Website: crate-barrel
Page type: receipt
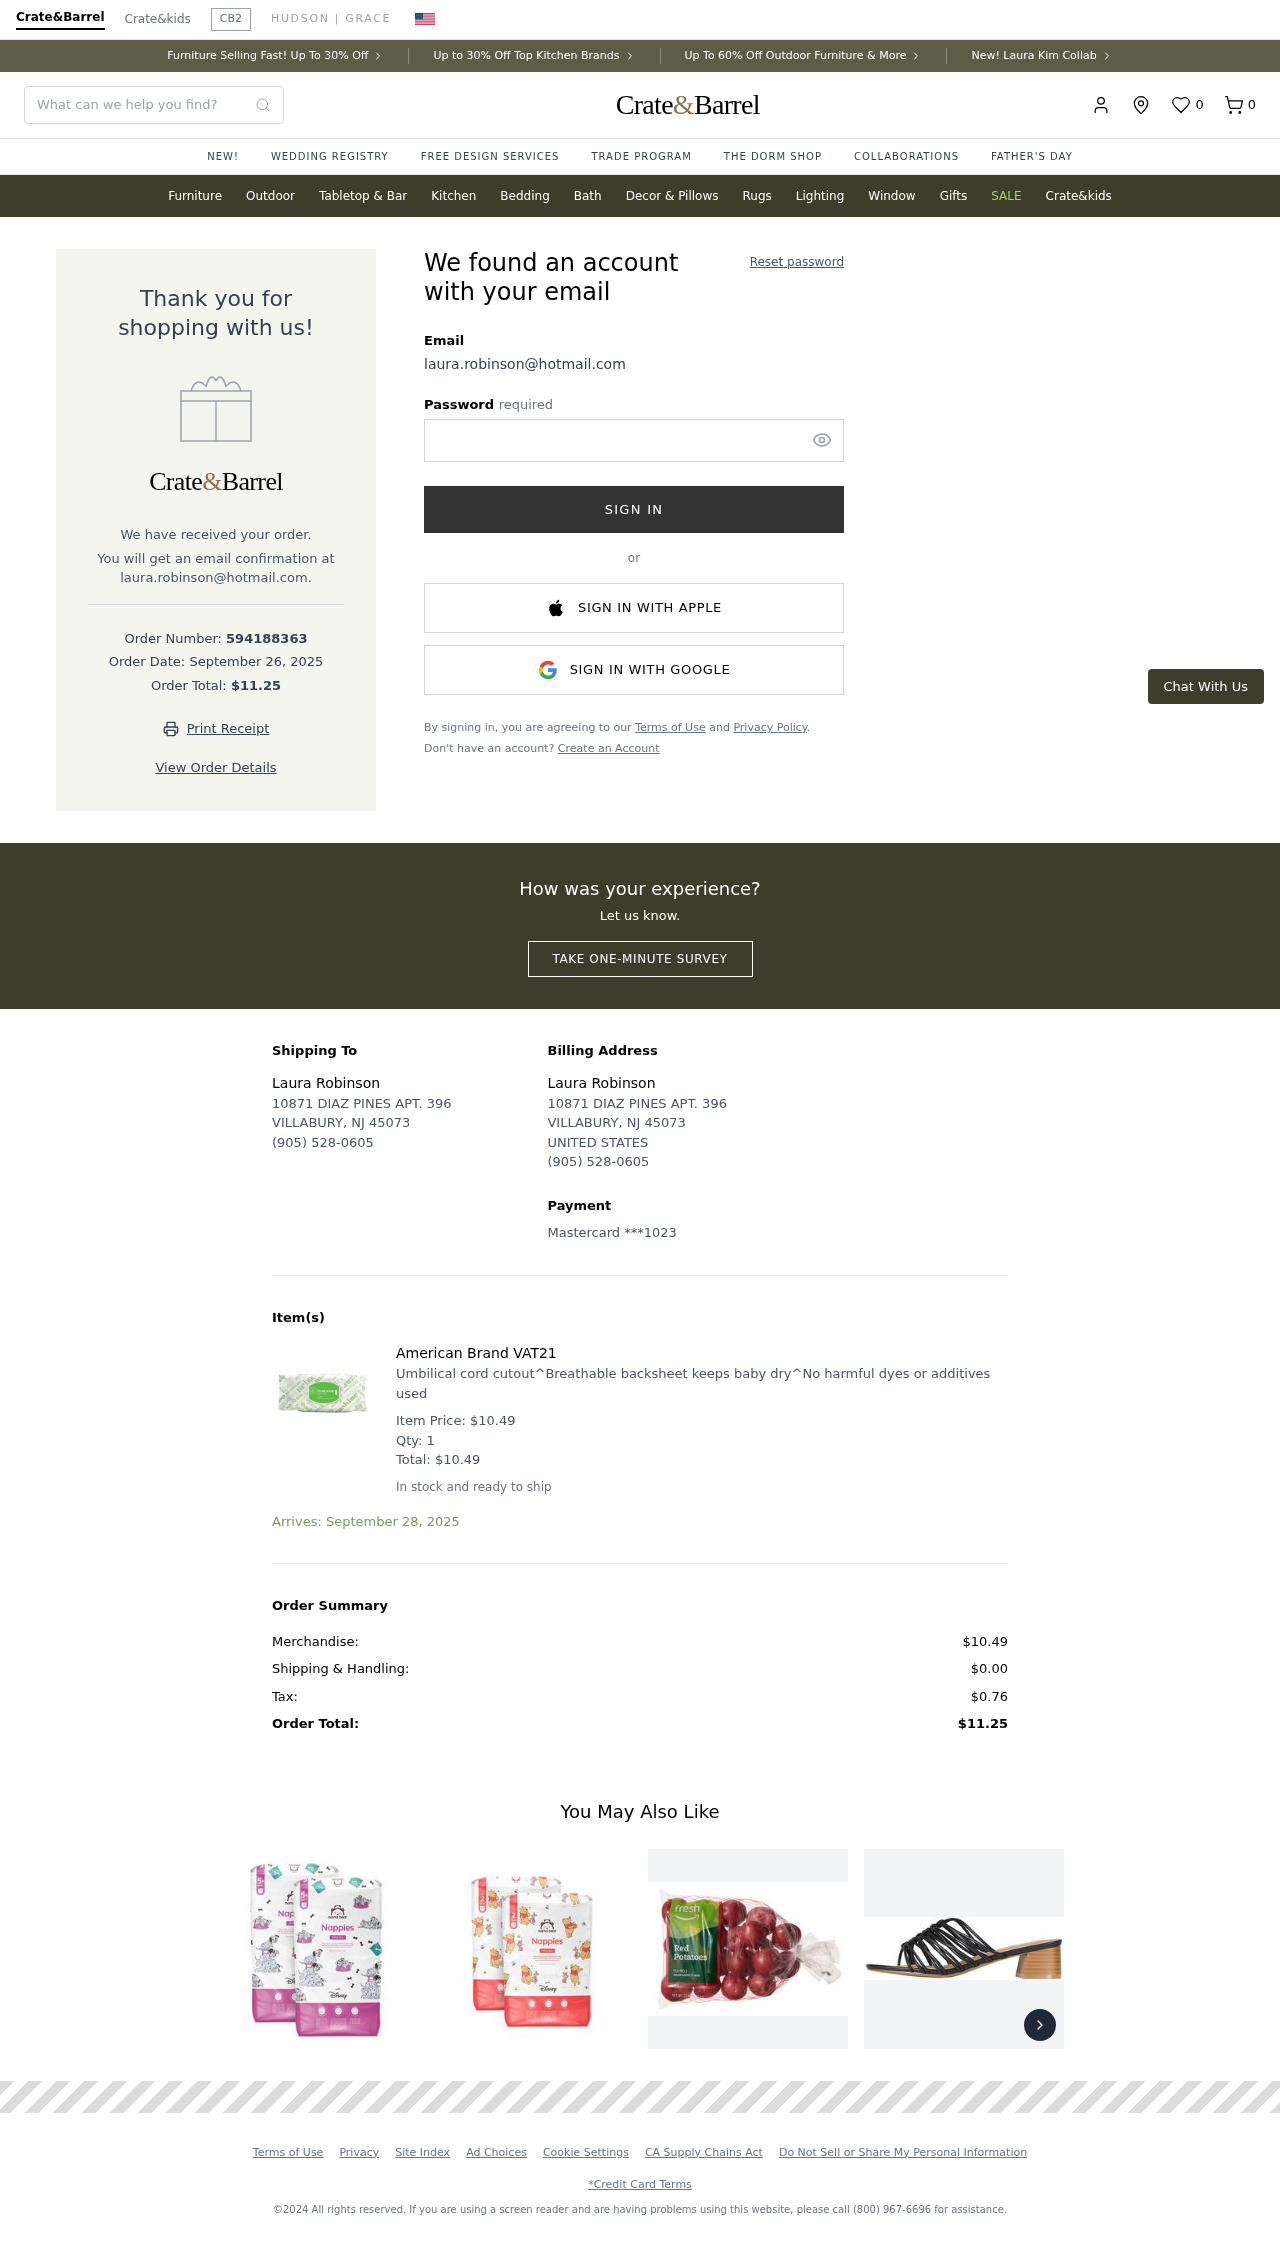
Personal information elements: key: PII_CARD_LAST4
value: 1023
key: PII_CARD_TYPE
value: Mastercard
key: PII_COUNTRY
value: UNITED STATES
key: PII_EMAIL
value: laura.robinson@hotmail.com
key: PII_FULLNAME
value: Laura Robinson
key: PII_STREET
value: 10871 DIAZ PINES APT. 396
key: PII_EMAIL2
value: laura.robinson@hotmail.com
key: PII_CITY_STATE_ZIP
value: VILLABURY, NJ 45073
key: PII_PHONE
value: (905) 528-0605
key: PII_FULLNAME2
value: Laura Robinson
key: PII_STREET2
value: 10871 DIAZ PINES APT. 396
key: PII_POSTCODE
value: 45073
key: PII_STATE_ABBR
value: NJ
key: PII_POSTCODE_FULL
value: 45073
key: PII_POSTCODE_NUMERIC
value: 45073
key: PII_PHONE2
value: (905) 528-0605
Product elements: key: PRODUCT1_DESC
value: Umbilical cord cutout^Breathable backsheet keeps baby dry^No harmful dyes or additives used
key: PRODUCT1_NAME
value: American Brand VAT21
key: PRODUCT1_PRICE
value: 10.49
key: PRODUCT1_QUANTITY
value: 1
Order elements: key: ORDER_NUM_ITEMS
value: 0
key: ORDER_ID
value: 594188363
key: ORDER_DATE
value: September 26, 2025
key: ORDER_TOTAL
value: $11.25
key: ORDER_ITEM_TOTAL
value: $10.49
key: ORDER_DELIVERY_DATE
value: Arrives: September 28, 2025
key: ORDER_SUBTOTAL
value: $10.49
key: ORDER_SHIPPING_COST
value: $0.00
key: ORDER_TAX
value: $0.76
Search elements: key: HEADER_SEARCH
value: What can we help you find?
Other elements: key: FAVORITES_COUNT
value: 0